Question: I need to change exactly color of Y axises and their text descriptions, but can't find anything related with this.

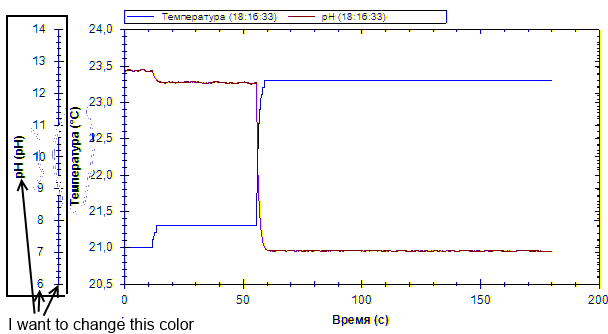
Answer: Try this,
'''
GraphPane myPane = zedGraphControl1.GraphPane;
myPane.YAxis.Title.FontSpec.FontColor = Color.Green;
myPane.YAxis.MajorGrid.Color = Color.LightGreen;
zedGraphControl1.Invalidate();
'''